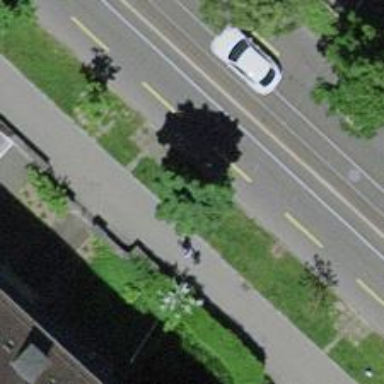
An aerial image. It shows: Tree-lined avenue.